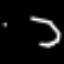
Label: octagon